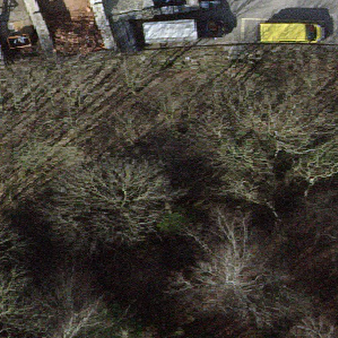
Label: other